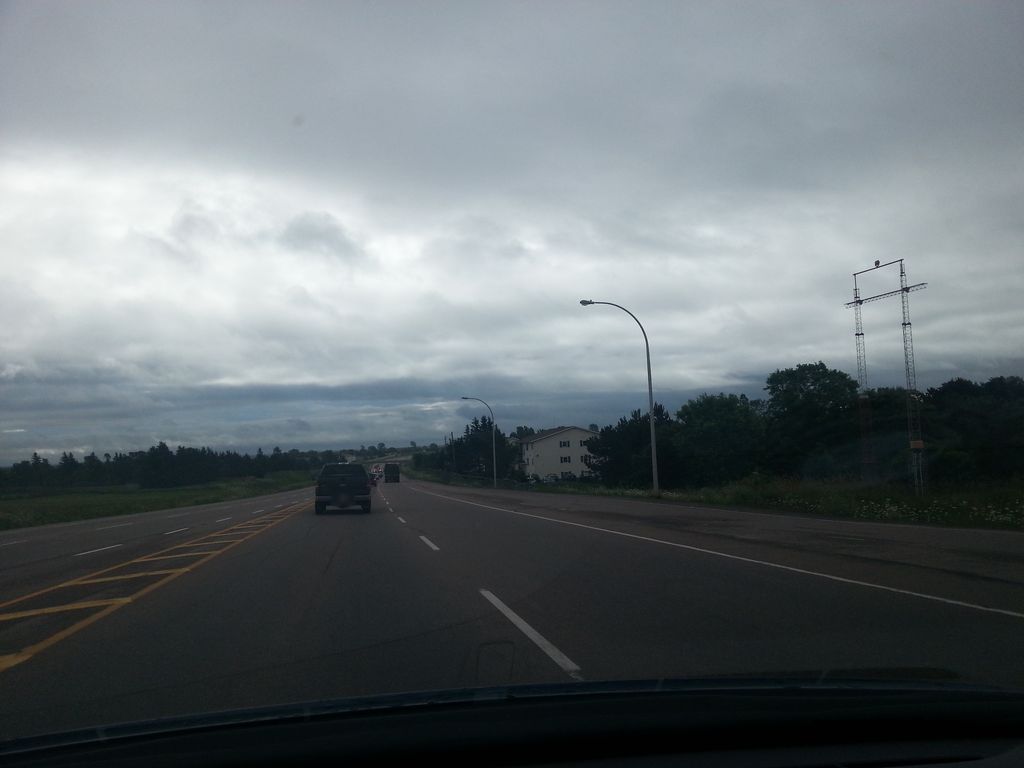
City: charlottetown